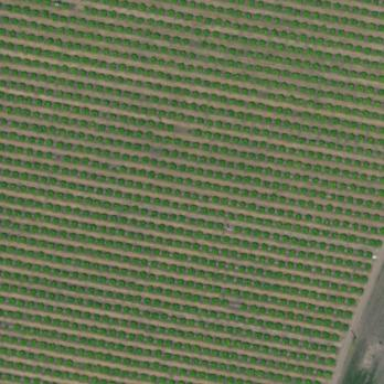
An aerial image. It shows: Orchard.